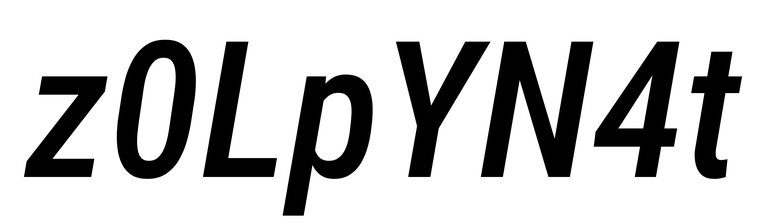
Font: Roboto-Italic_Condensed_Medium_Italic